Interaction volume radius: 10 \u00c5
Interaction volume height: 35 \u00c5
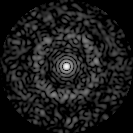
Disorder parameter: 0.8308